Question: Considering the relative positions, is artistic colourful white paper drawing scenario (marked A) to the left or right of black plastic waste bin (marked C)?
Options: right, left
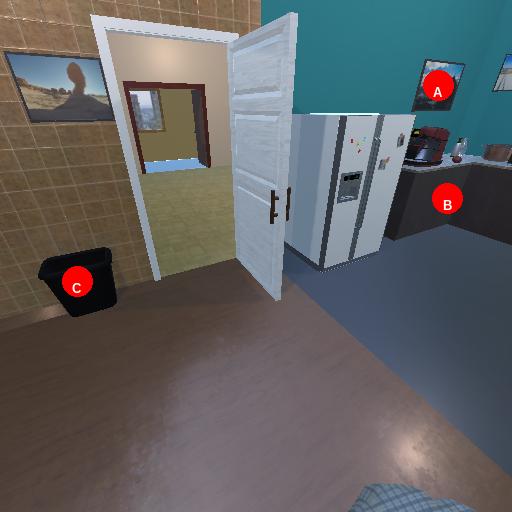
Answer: right